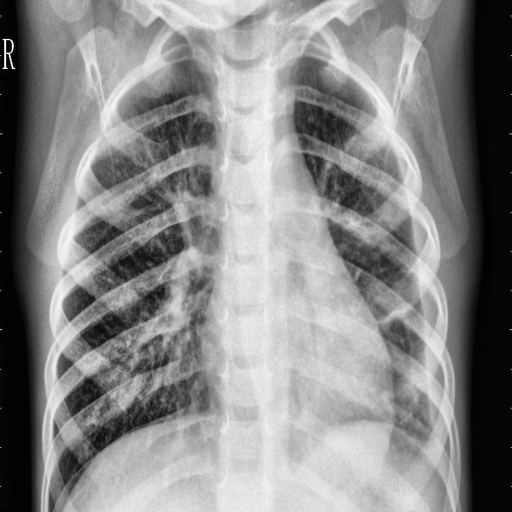
Finding: PNEUMONIA